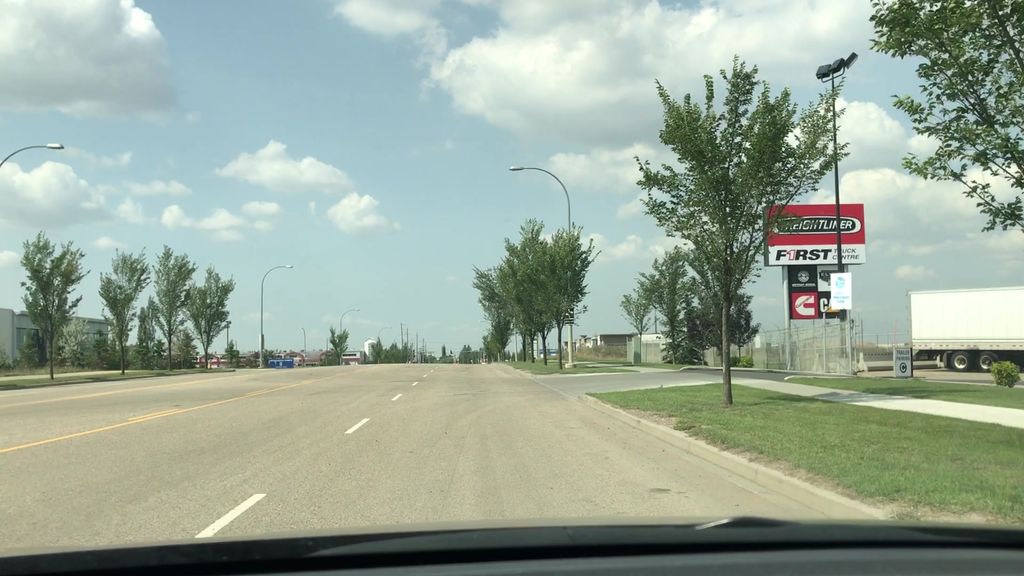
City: edmonton